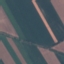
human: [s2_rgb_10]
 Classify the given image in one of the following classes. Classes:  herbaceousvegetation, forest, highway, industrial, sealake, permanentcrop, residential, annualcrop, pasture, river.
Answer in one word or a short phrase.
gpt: AnnualCrop